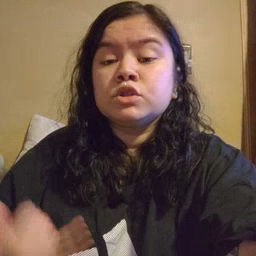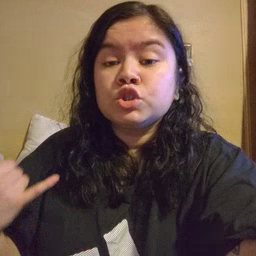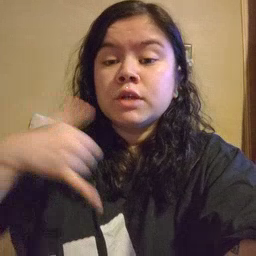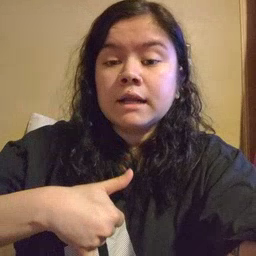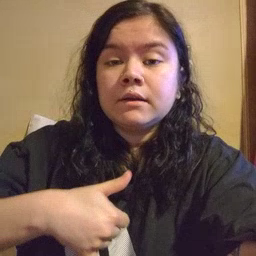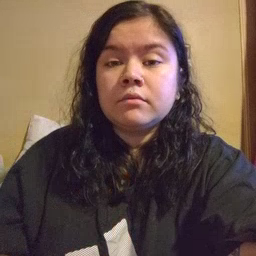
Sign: jacket